Aerial crown-view tile of a tropical tree (Barro Colorado Island, Panama), acquired 20241112:
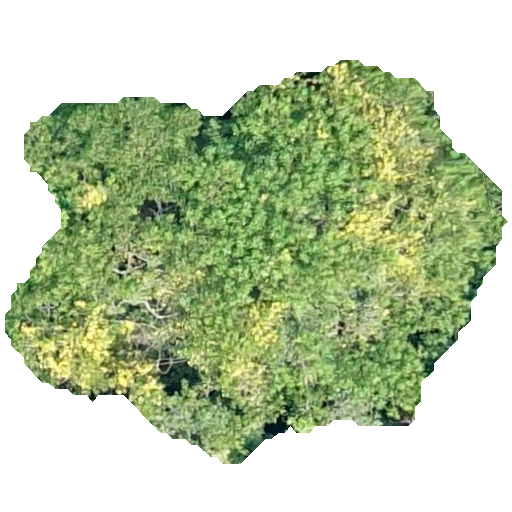
Species: Hura crepitans
GBIF accepted scientific name: Hura crepitans
Crown area: 220.013 m²